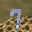
Label: 7